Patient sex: F
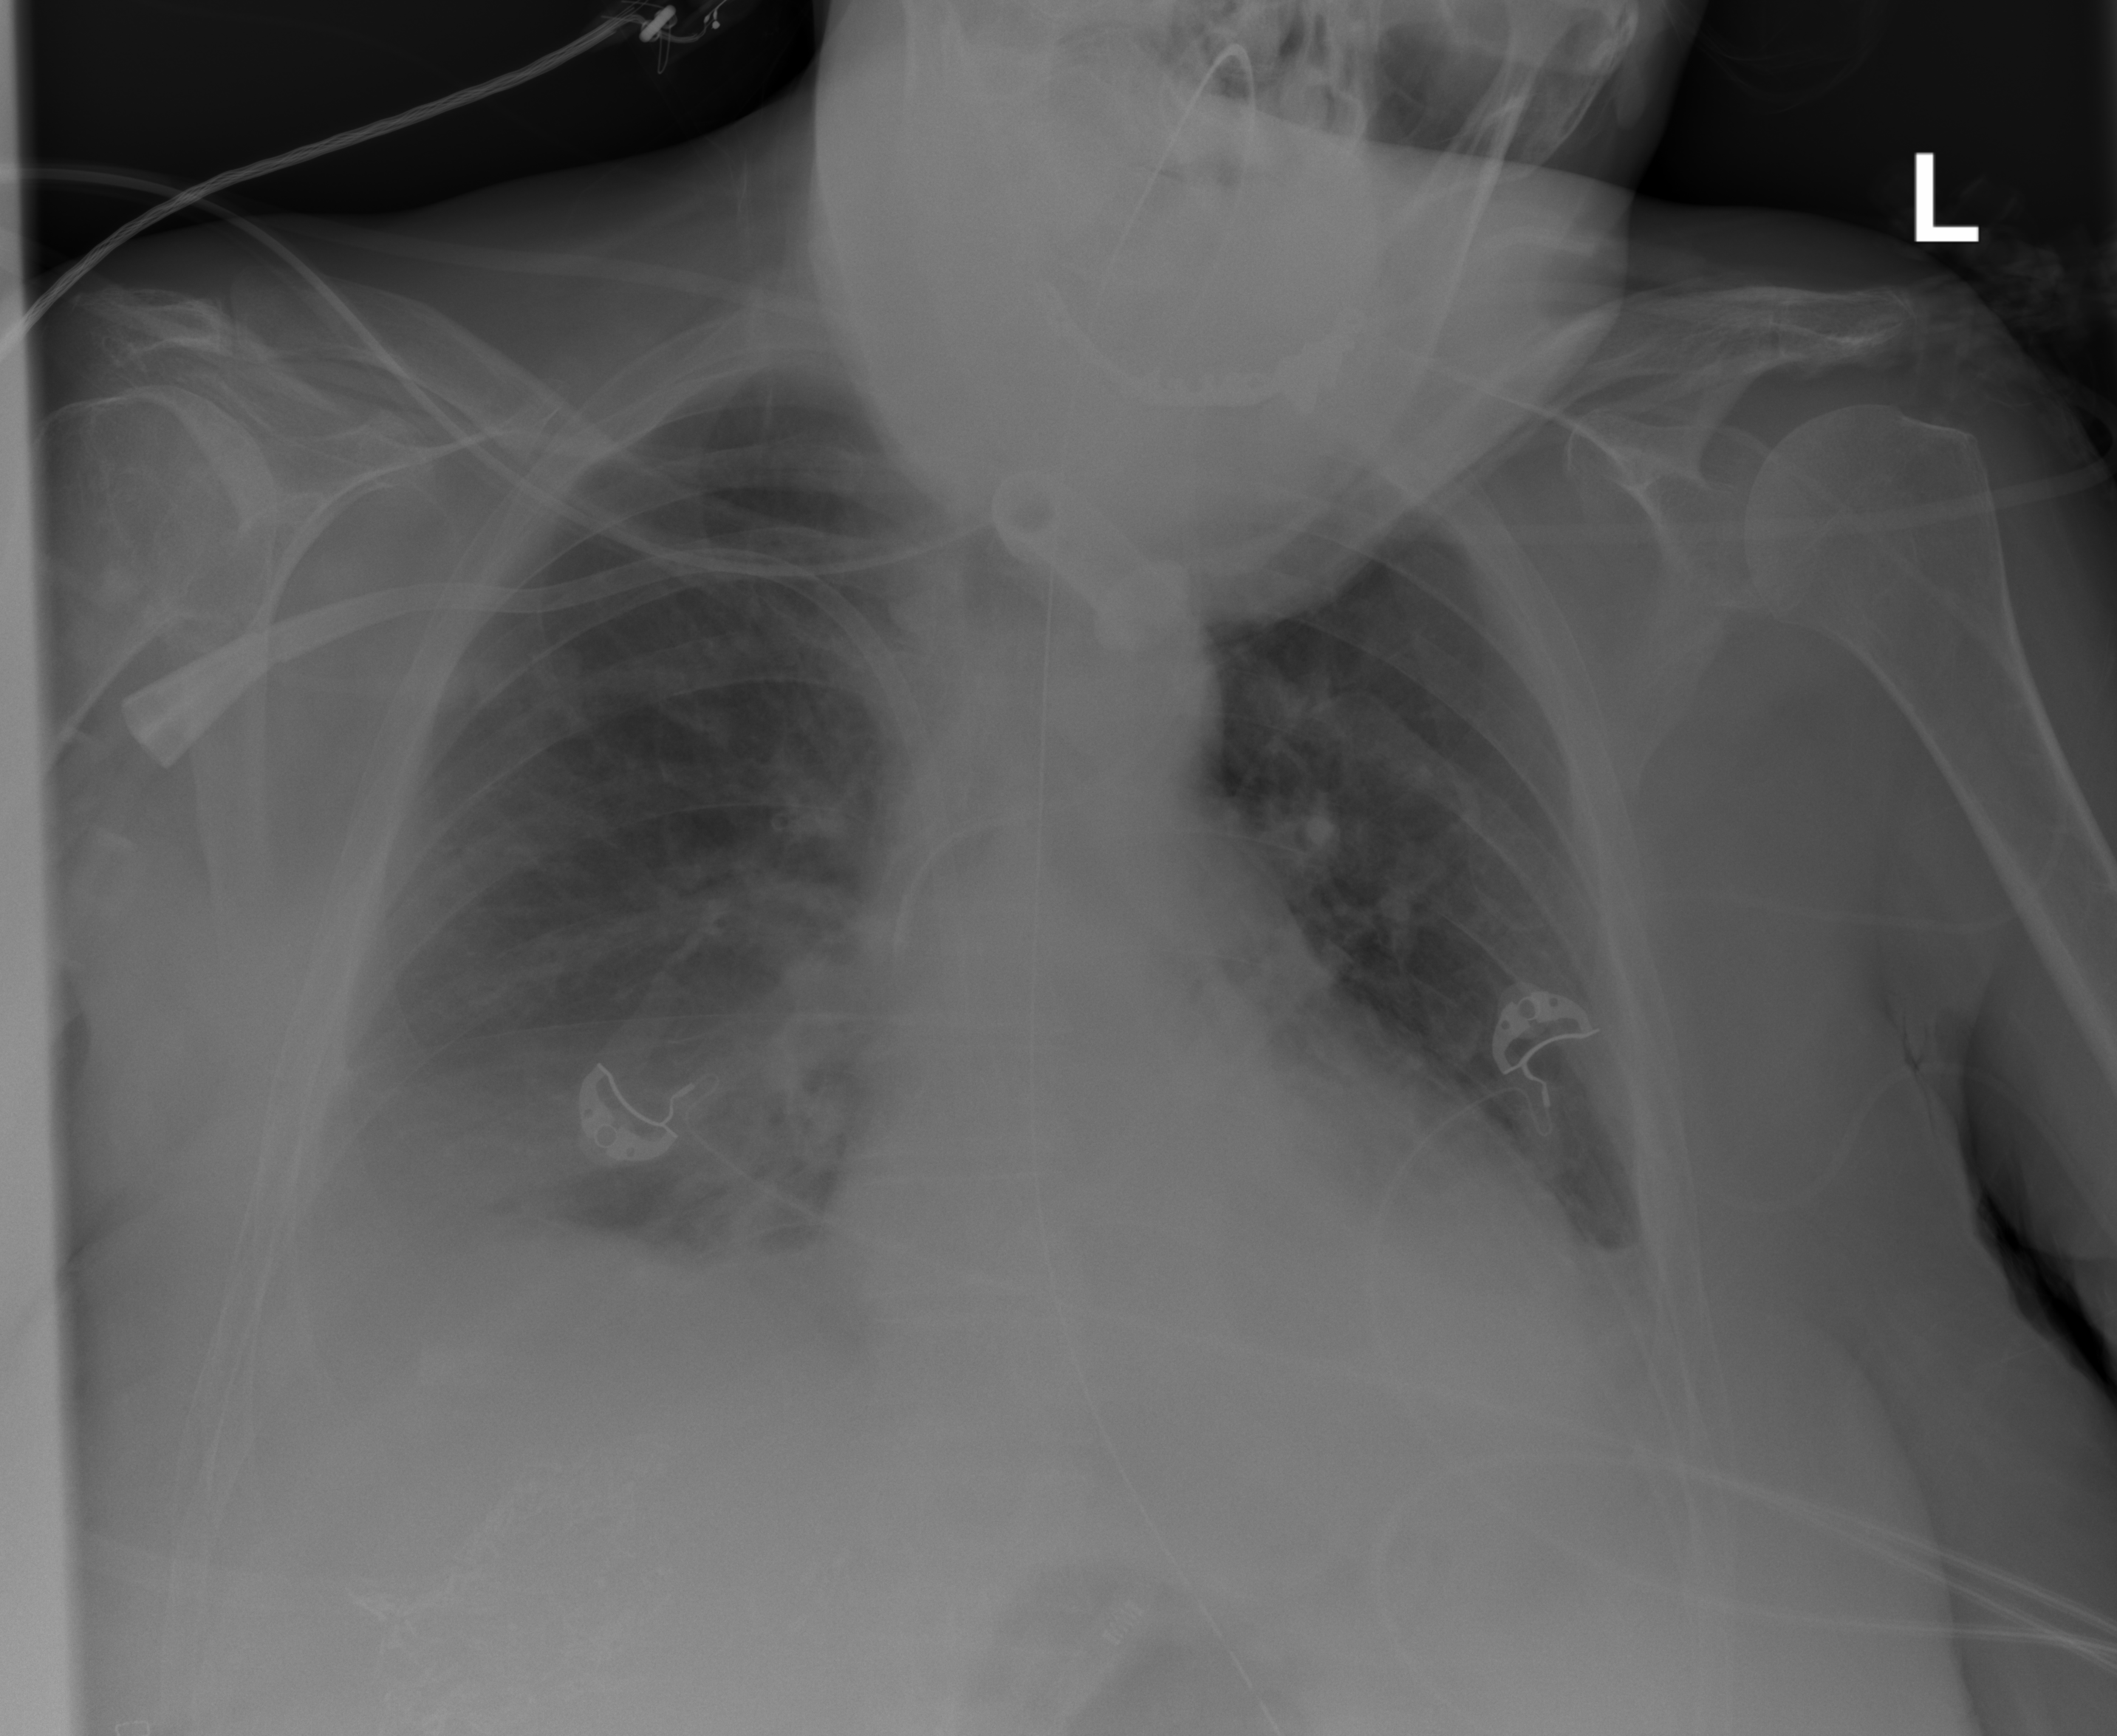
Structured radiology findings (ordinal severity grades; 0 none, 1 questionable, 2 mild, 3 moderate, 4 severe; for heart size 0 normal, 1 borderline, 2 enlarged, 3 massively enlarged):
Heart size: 1
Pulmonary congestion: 3
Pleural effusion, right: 2
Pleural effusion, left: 2
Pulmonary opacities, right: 1
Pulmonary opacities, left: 0
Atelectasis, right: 2
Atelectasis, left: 2